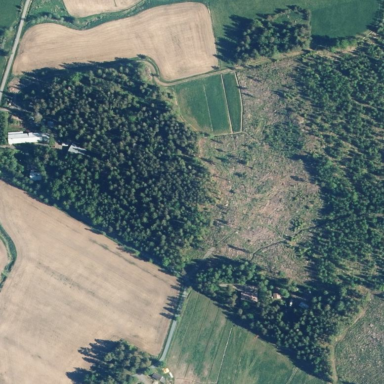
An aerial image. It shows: Beautiful woodland area.